Question:
As described in the image, I am attempting to get rid of the transparent container around the dropdown options. I've attempted multiple CSS solutions that have not worked. Here is the HTML code for the dropdown:
'''
$('.navbar .dropdown').hover(function() {
$(this).find('.dropdown-menu').first().stop(true, true).slideDown(250);
}, function() {
$(this).find('.dropdown-menu').first().stop(true, true).slideUp(105)
});
'''
'''
<div class="collapse navbar-collapse" id="bs-example-navbar-collapse-1">
<ul class="nav navbar-nav navbar-right">
<li class="dropdown">
<a href="#" class="dropdown-toggle" data-toggle="dropdown">Home</a>
<ul class="dropdown-menu">
<li><a href="#">Action</a></li>
<li><a href="#">Another action</a></li>
<li><a href="#home" class="page-scroll">Home</a></li>
<li><a href="#about-section" class="page-scroll">About</a></li>
<li><a href="#services-section" class="page-scroll">Services</a></li>
<li><a href="#contact-section" class="page-scroll">Contact</a></li>
</ul>
</div>
'''
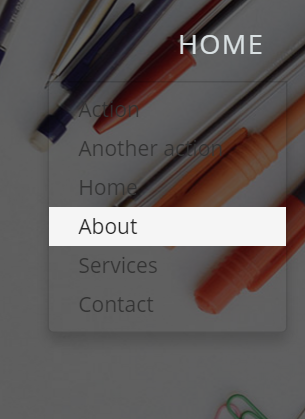
Answer: So is it the container's shadow you don't want? If so you can alter the '.dropdown-menu' class css by adding something like
'''
.dropdown-menu {
border: none;
border-radius: 0;
-webkit-box-shadow: none;
box-shadow: none;
}
'''
If this doesn't work add '!important' before the ';' on the properties that aren't disappearing, like so:
'''
.dropdown-menu {
border: none !important;
/* etc... */
}
'''